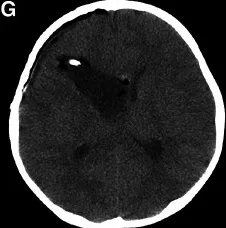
Postoperative CT.
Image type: radiology (ct)